В собранной схеме (см. рис.) лампочка горит одинаково ярко как при замкнутом, так и при разомкнутом ключе $K$. Напряжение источника $U=54 ~В$.
Найдите напряжение на лампочке.
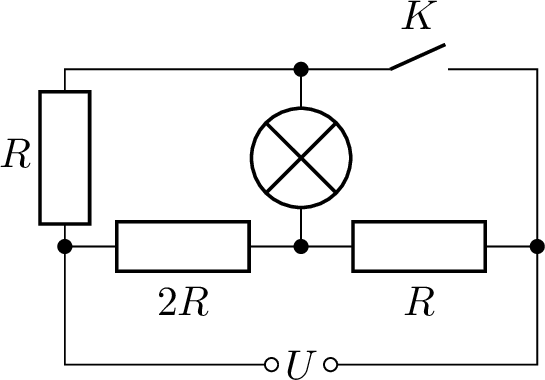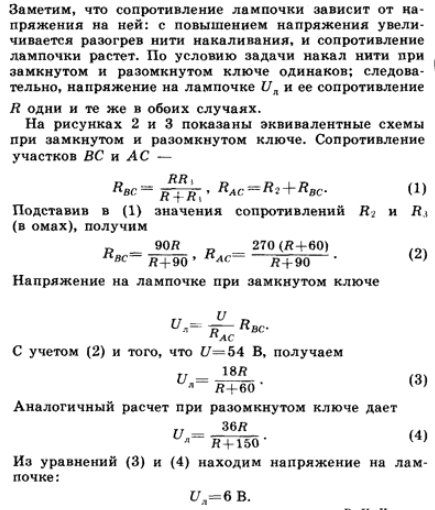
Темы:
T, Электричество, Расчет цепей, Всероссийские, Электрические цепи, Напряжение